Question: The Condition formatting 'Countif' did not highlight the whole row even adding $.
'''
=Countif($H$3:$H$9,H3)>1
'''

Did I miss something?
Thanks.
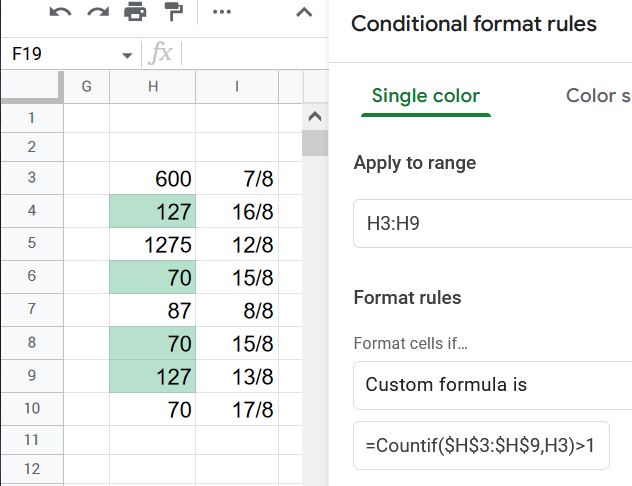
Answer: Apply to range: 'H3:I10'
Formula: '=Countif($H$3:$H$10,$H3)>1'